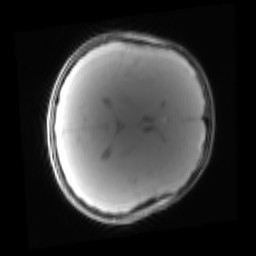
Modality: PDw
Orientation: axial
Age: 10
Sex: male
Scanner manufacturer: siemens
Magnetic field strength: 3 T
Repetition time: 0.25 s
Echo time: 0.00103 s